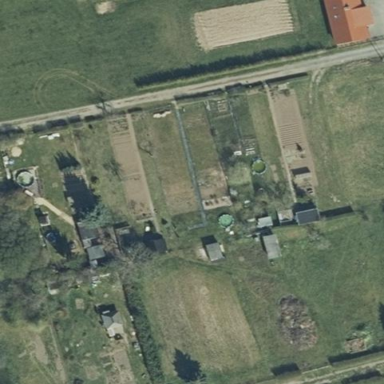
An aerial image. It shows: Allotments area.